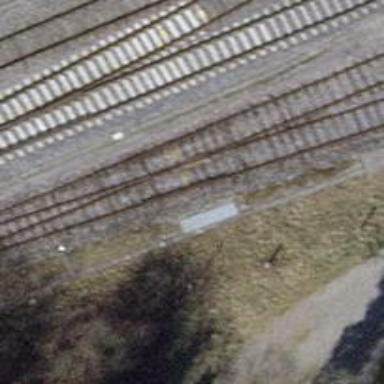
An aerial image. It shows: Railway siding with one electrified track and contact line.